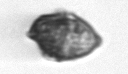
Label: Kryptoperidinium_triquetrum